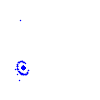
Particle: electron